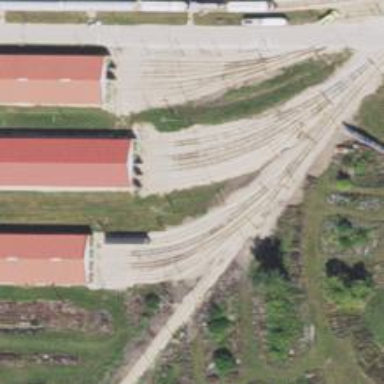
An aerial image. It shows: Preserved railway yard with electrified contact lines. There is building passage tunnel serving the yard.